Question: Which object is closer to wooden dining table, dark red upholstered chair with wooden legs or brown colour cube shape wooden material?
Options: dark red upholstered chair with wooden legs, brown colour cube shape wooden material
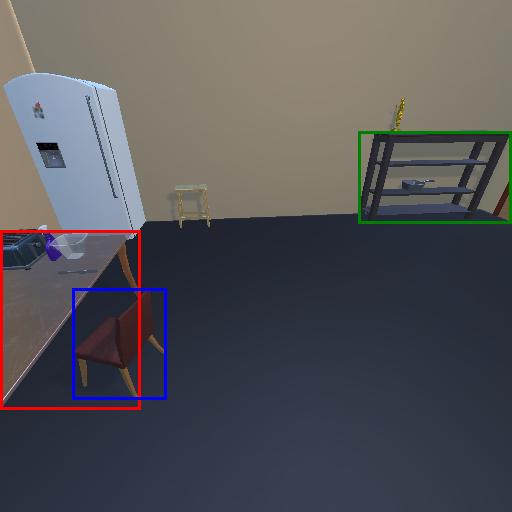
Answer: dark red upholstered chair with wooden legs